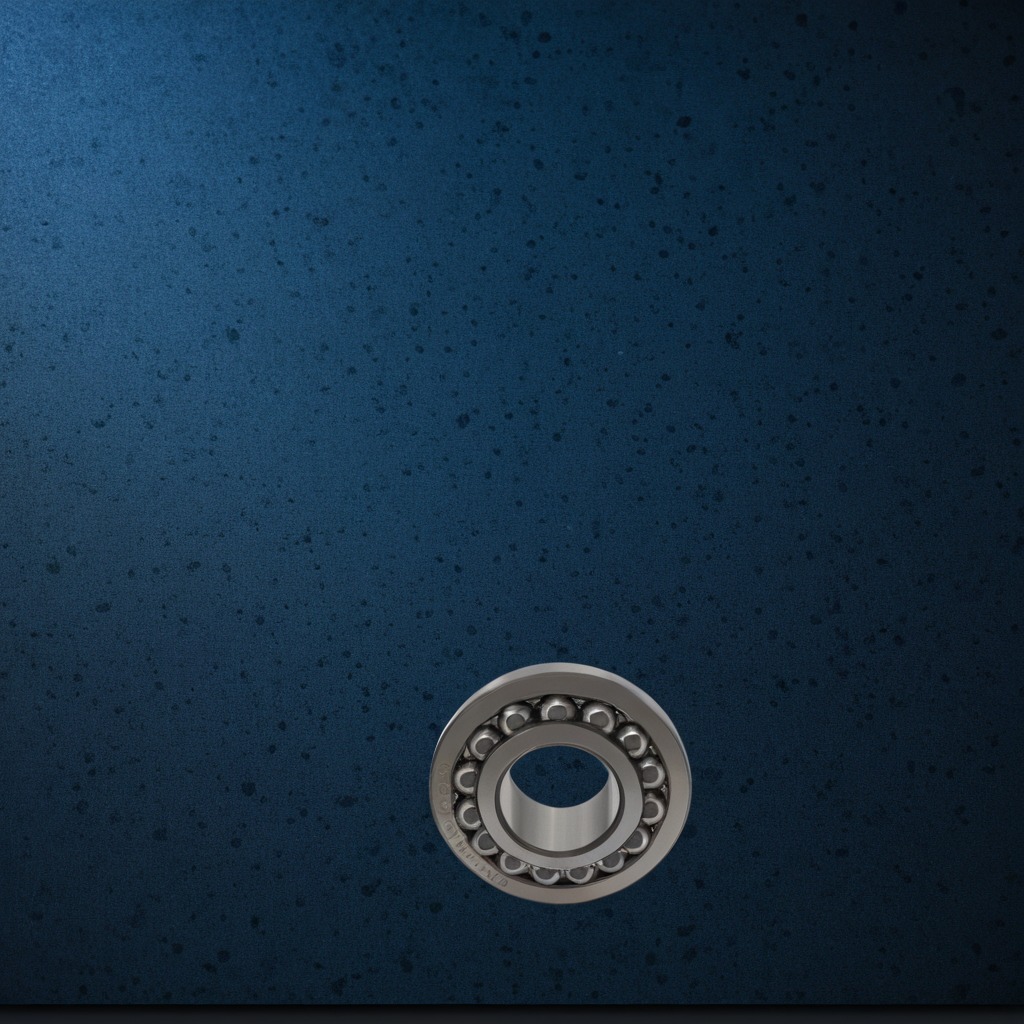
A metal ball bearing lies on the tabletop.